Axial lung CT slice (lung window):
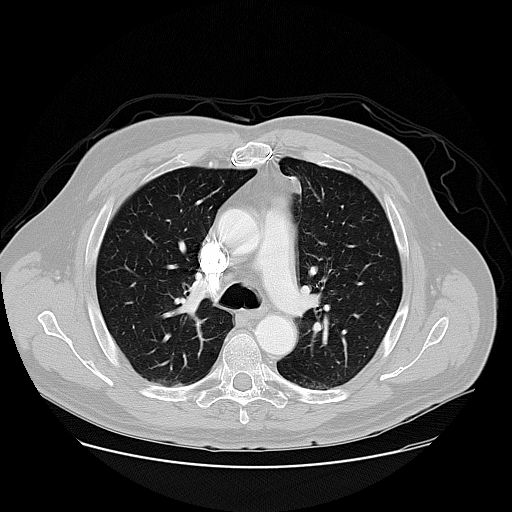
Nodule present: no